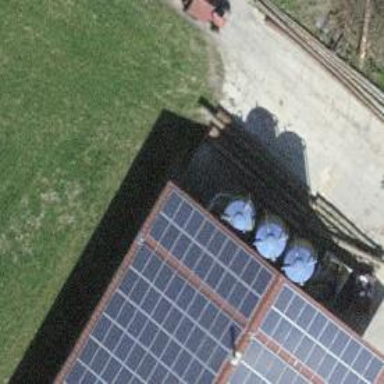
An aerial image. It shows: Solar power generator utilizing photovoltaic technology with solar photovoltaic panels.